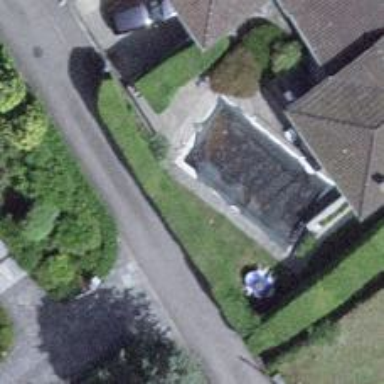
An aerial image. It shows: Swimming pool located in leisure land.